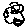
Label: cloud